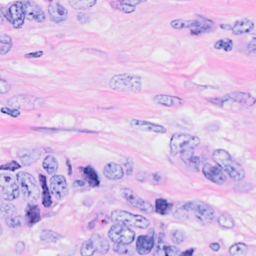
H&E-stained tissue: Breast